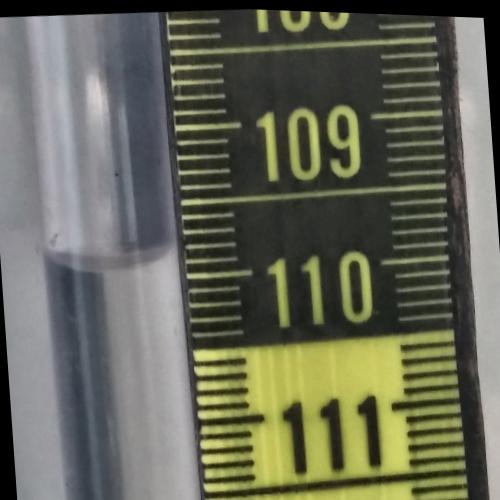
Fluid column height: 109.9 cm